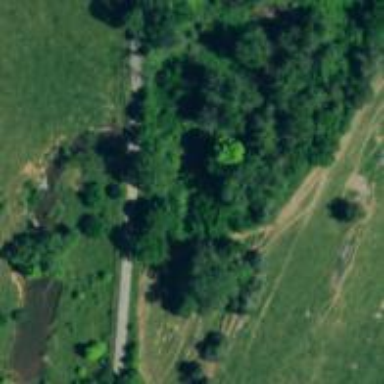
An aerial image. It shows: Unclassified road on bridge.